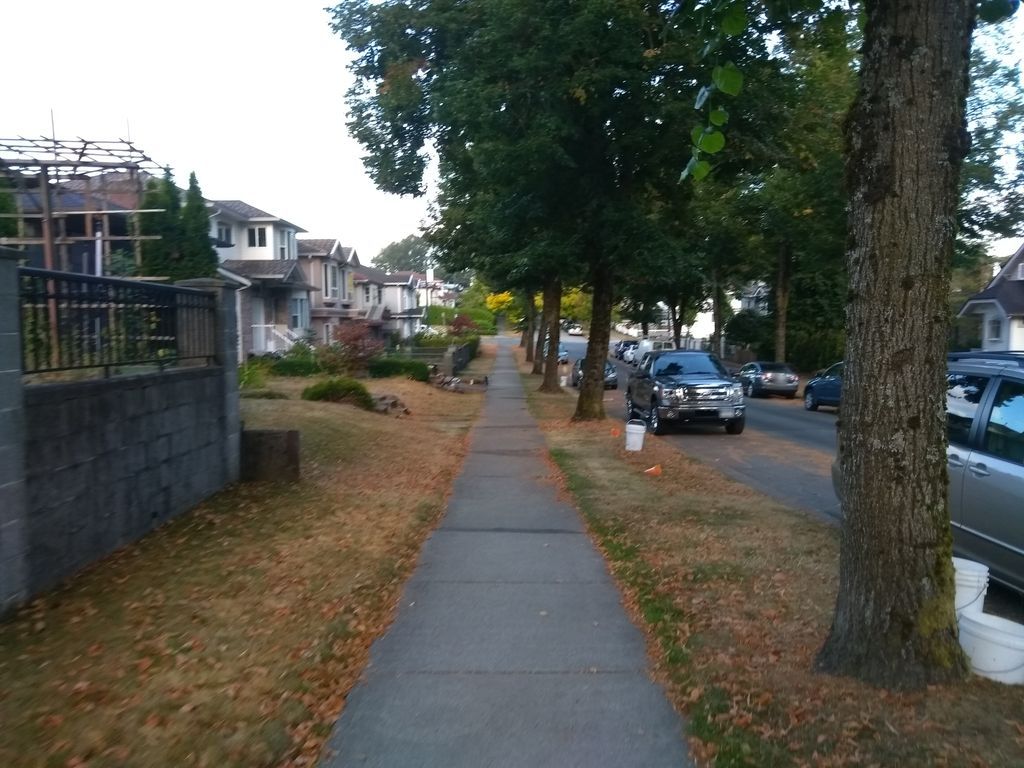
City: vancouver